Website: slack
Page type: billing-address
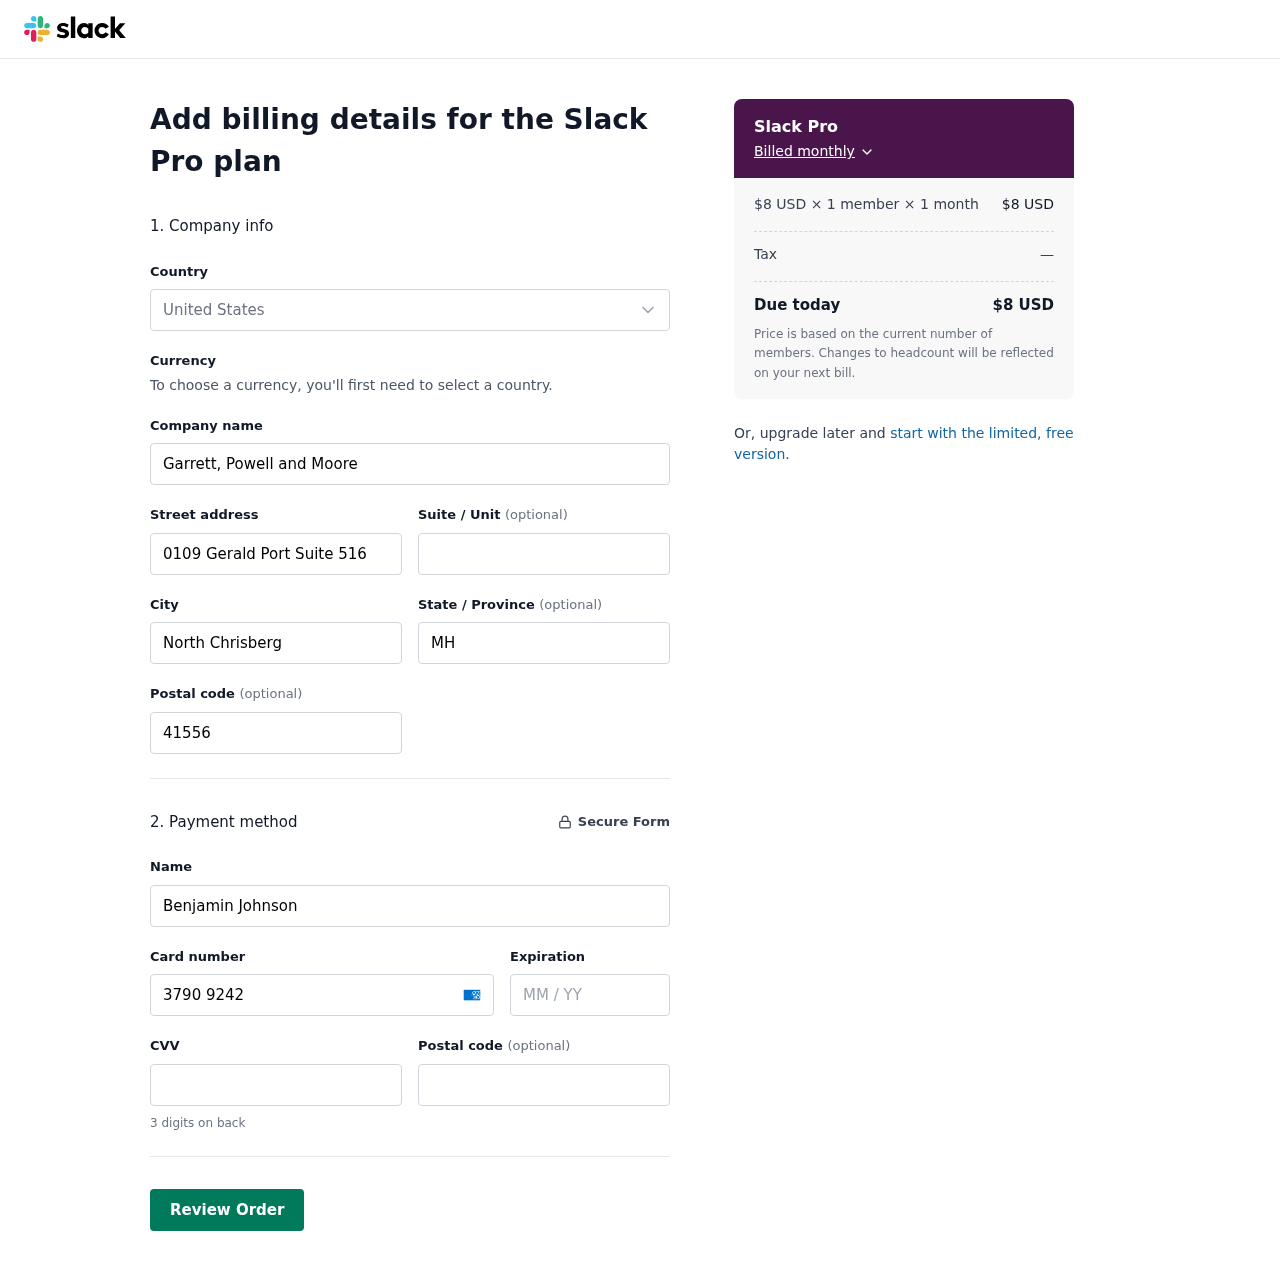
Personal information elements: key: PII_CARD_CVV
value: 4053
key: PII_CARD_EXPIRY
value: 02/30
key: PII_CARD_NUMBER
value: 3790 9242 6285 730
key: PII_CITY
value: North Chrisberg
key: PII_COMPANY
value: Garrett, Powell and Moore
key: PII_COUNTRY
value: United States
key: PII_FULLNAME
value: Benjamin Johnson
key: PII_POSTCODE
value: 41556
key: PII_STATE
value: MH
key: PII_STREET
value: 0109 Gerald Port Suite 516
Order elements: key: ORDER_PLAN_PRICE
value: $8 USD
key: ORDER_NUM_MEMBERS
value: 1 member
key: ORDER_NUM_MONTHS
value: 1 month
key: ORDER_SUBTOTAL
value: $8 USD
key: ORDER_TAX
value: —
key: ORDER_TOTAL
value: $8 USD